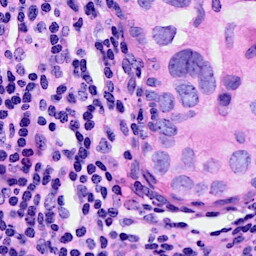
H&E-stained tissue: Breast